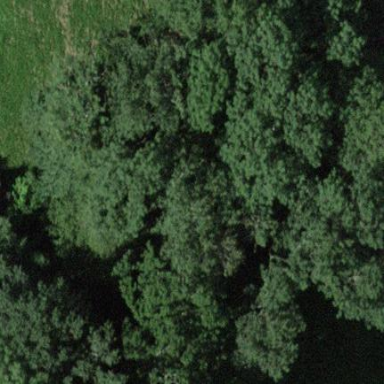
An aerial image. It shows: Forest area.